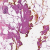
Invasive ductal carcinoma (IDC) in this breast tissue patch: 0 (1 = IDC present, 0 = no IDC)